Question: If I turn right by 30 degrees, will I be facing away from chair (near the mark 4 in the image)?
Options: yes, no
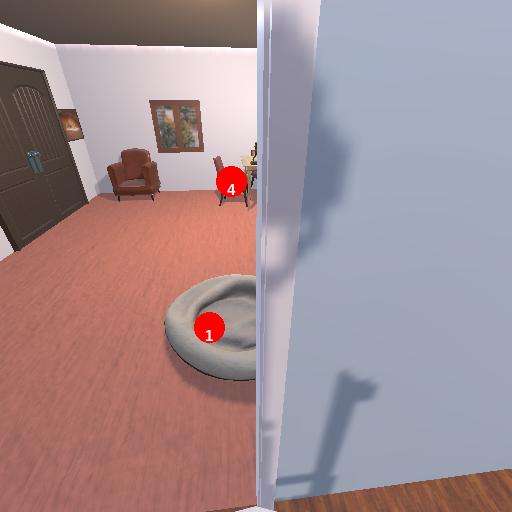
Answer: yes